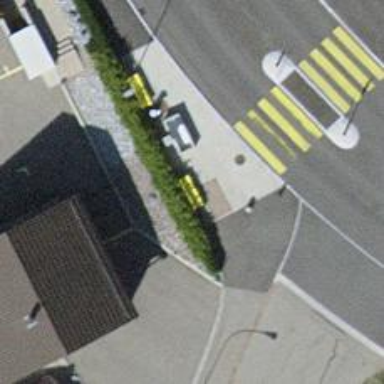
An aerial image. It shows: Bench.